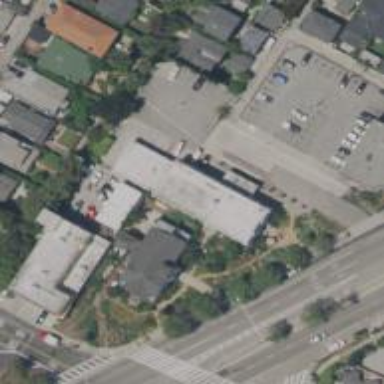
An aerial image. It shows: Arts centre.